Aerial crown-view tile of a tropical tree (Barro Colorado Island, Panama), acquired 20250414:
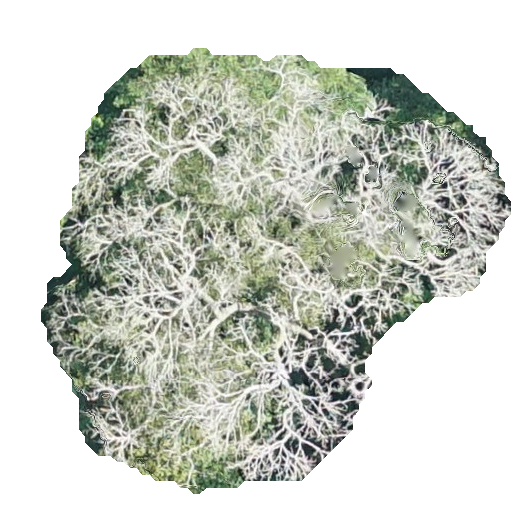
Species: Handroanthus guayacan
GBIF accepted scientific name: Handroanthus guayacan
Crown area: 214.79 m²